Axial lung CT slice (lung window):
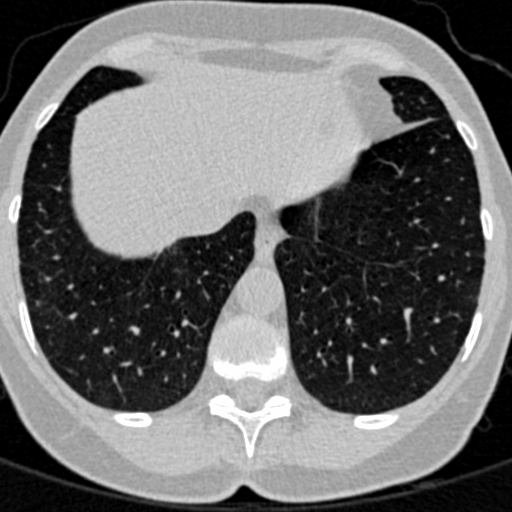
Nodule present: no